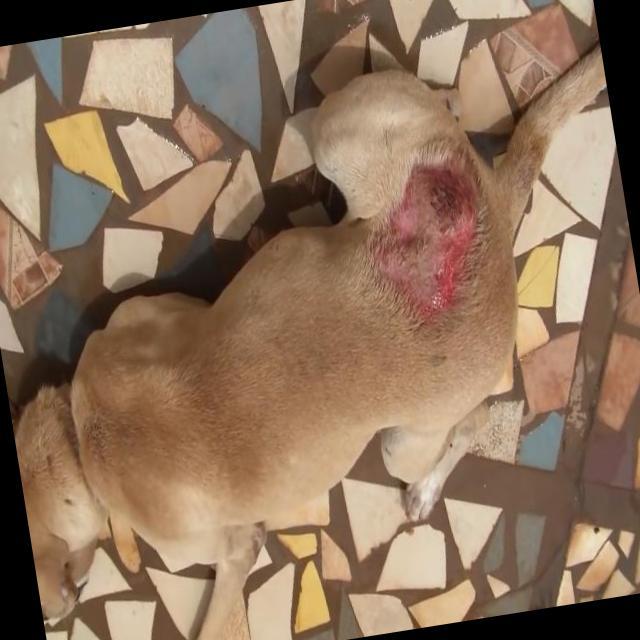
Canine dermatitis — inflammation of the skin presenting with erythema, pruritus, papules, and excoriation. May be allergic, contact, or atopic in origin.